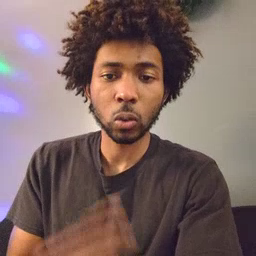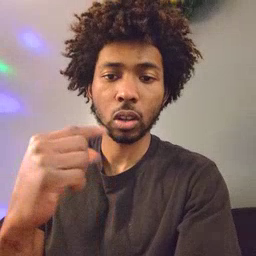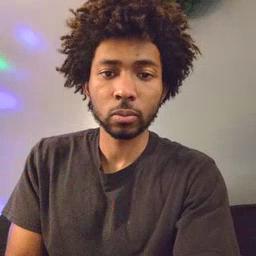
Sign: green